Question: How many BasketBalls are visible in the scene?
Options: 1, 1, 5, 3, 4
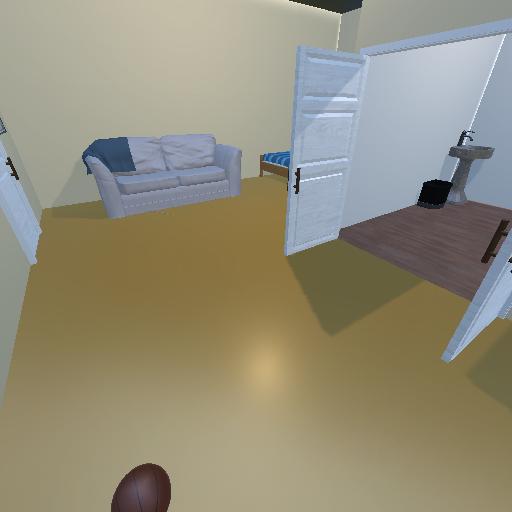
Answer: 1